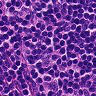
Metastatic tissue present: no